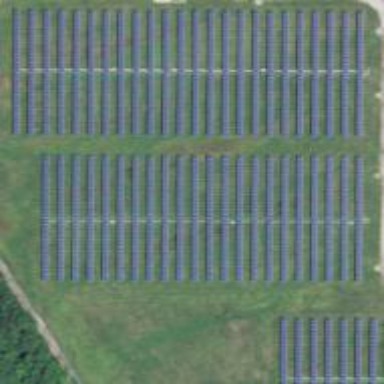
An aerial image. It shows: Solar power generator using photovoltaic method with solar photovoltaic panel types.